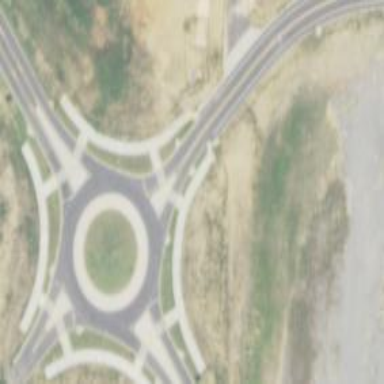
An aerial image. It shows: Marked zebra crossing on cycleway.